Question: I am new to CoreData and been looking to all the books and examples but none of them really tell me how to do this, so any help is greatly appreciated.
Basically, I have 2 Entities in one to Many relation. [other relationships are not important in this case]
The relationship and entities:

Now I can get All the MedicalCondition Entity based on given Profile Entity using NSFetchRequest
'''
NSFetchRequest *request = [[NSFetchRequest alloc] init];
request.entity = [NSEntityDescription entityForName:@"MedicalCondition" inManagedObjectContext:delegate.managedObjectContext];
request.sortDescriptors = [NSArray arrayWithObject:[NSSortDescriptor sortDescriptorWithKey:@"condition" ascending:YES]];
request.predicate = [NSPredicate predicateWithFormat:@"MedicalToProfile = %@", myProfile];
//request.fetchBatchSize = 20;
NSFetchedResultsController *frc = [[NSFetchedResultsController alloc]
initWithFetchRequest:request
managedObjectContext:delegate.managedObjectContext
sectionNameKeyPath:nil
cacheName:nil];
NSError *error;
BOOL success = [frc performFetch:&error];
NSArray *fetchedObjectsFromCore;
[request release];
if (success) {
fetchedObjectsFromCore = [frc fetchedObjects];
}
'''
This is ok. Now the problem comes in when I want to update one particular entry. I am not sure how to do it. I can add more MedicalCondition object just fine. But when it comes to edit, I am not sure.
The only way I cant think of is to have "ID" attribute in entity. I think there must be a better solution than this. Please help ! Thankz so much.
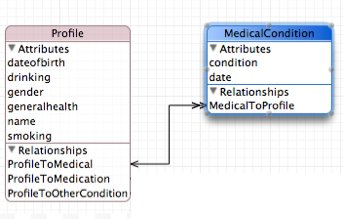
Answer: Thankz again Anurag.
I kindna got it working.
this is how I did it
'''
NSSet *newMedical = myProfile.ProfileToMedical;
NSMutableArray *arrayMedical = [NSMutableArray arrayWithArray:[newMedical allObjects]];
MedicalCondition *c = [arrayMedical objectAtIndex:1];
c.condition = @"Amazing";
'''
And It update the right place :)
But now when I call again
'''
NSSet *details = myProfile.ProfileToMedical;
NSMutableArray *arrayDetail = [NSMutableArray arrayWithArray:[details allObjects]];
'''
The return NSSet is show the updated condition to be at other index. I understand that is because myProfile.ProfileToMedical is unsorted? so I must always sort the array first before I view/edit attribute to ensure the consistency?
Thankz again